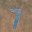
Label: 7